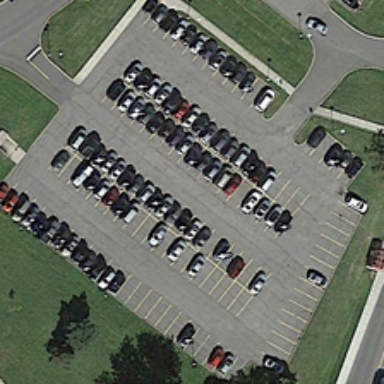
There is a large parking lot next to the broad road .